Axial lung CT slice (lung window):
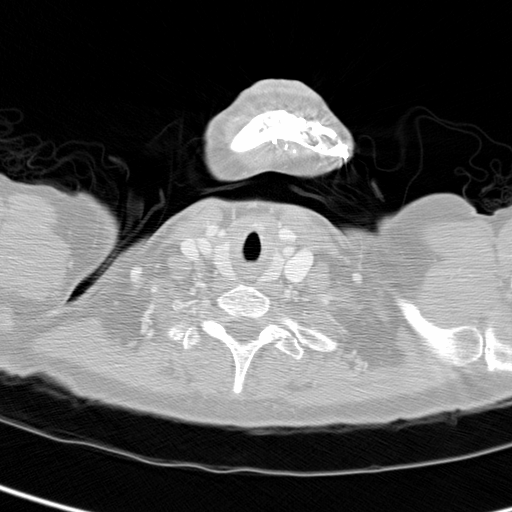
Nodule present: no